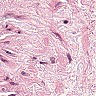
Metastatic tissue present: no